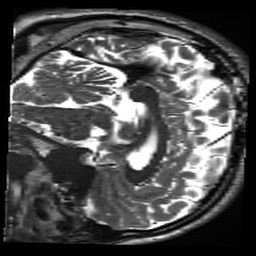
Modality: inplaneT2
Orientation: sagittal
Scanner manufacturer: siemens
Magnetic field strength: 3 T
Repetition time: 11 s
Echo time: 0.059 s